现定义：若圆 $A$ 上一动点 $M$ ，圆 $A$ 外一定点 $N$ ，满足 $|MN|$ 的最大值为其最小值的两倍，则称 $N$ 为圆 $A$ 的“上进点” . 若点 $G$ 同时是圆 $A$ 和圆 $B$ 的“上进点” ，则称 $G$ 为圆 “$A \otimes B$” 的“牵连点” . 已知圆 $A: (x+1)^2 + (y+1)^2 = \frac{1}{3}$ .

(1) 若点 $C$ 为圆 $A$ 的“上进点” ，求点 $C$ 的轨迹方程并说明轨迹的形状；

(2) 已知圆 $B: (x-2)^2 + (y-2)^2 = 1$ ，且 $P, Q$ 均为圆 “$A \otimes B$” 的“牵连点” .

(i) 求直线 $PQ$ 的方程；

(ii) 若圆 $H$ 是以线段 $PQ$ 为直径的圆，直线 $l: y = kx + \frac{1}{3}$ 与圆 $H$ 交于 $I, J$ 两点，探究当 $k$ 不断变化时，在 $y$ 轴上是否存在一点 $W$ ，使得 $y$ 轴平分 $\angle IWJ$ ？若存在，求出 $W$ 的坐标；若不存在，请说明理由 .
【解答】
【答案】(1) $(x+1)^2 + (y+1)^2 = 3$ ，轨迹是以 $A(-1, -1)$ 为圆心、$\sqrt{3}$ 为半径的圆

(2) (i) $x+y=0$ ； (ii) 存在，点 $W(0, 3)$

【分析】(1) 根据题设定义得到 $|CA| = \sqrt{3}$ ，再利用两点间的距离公式，即可求解；

(2) (i) 根据条件可得直线 $PQ$ 为圆 $(x+1)^2 + (y+1)^2 = 3$ 和 $(x-2)^2 + (y-2)^2 = 9$ 的公共弦所在直线，即可求解；

(ii) 根据题设得到圆 $H$ 的方程为 $x^2 + y^2 = 1$ ，再根据题设有 $k_{IW} + k_{JW} = 0$ ，联立 $\begin{cases} y = kx + \frac{1}{3} \\ x^2 + y^2 = 1 \end{cases}$ ，消 $y$ 可得 $(k^2 + 1)x^2 + \frac{2}{3}kx - \frac{8}{9} = 0$ ，结合条件，利用根与系数的关系，即可求解 .

【详解】(1) 设 $C(x, y)$ ，因为点 $C$ 为圆 $A$ 的“上进点” ，

所以 $|CA| + \frac{\sqrt{3}}{3} = 2 \left(|CA| - \frac{\sqrt{3}}{3}\right)$ ，即 $|CA| = \sqrt{3}$ ，又 $A(-1, -1)$ ，得到 $\sqrt{(x+1)^2 + (y+1)^2} = \sqrt{3}$ ，

所以 $C$ 的轨迹方程为 $(x+1)^2 + (y+1)^2 = 3$ ，点 $C$ 的轨迹是以 $A(-1, -1)$ 为圆心、$\sqrt{3}$ 为半径的圆 .

(2) (i) 因为 $P$ 为圆 “$A \otimes B$” 的“牵连点” ，所以 $P$ 同时为圆 $A$ 与圆 $B$ 的“上进点” ，

由 $P$ 为圆 $B$ 的“上进点” ，得 $|PB| + 1 = 2(|PB| - 1)$ ，所以 $|PB| = 3$ ，

即点 $P$ 在圆 $(x-2)^2 + (y-2)^2 = 9$ 上，

由 $P$ 为圆 $A$ 的“上进点” ，由 (1) 知点 $P$ 在圆 $(x+1)^2 + (y+1)^2 = 3$ 上，

所以点 $P$ 是圆 $(x+1)^2 + (y+1)^2 = 3$ 和 $(x-2)^2 + (y-2)^2 = 9$ 的交点 .

因为 $P, Q$ 均为圆 “$A \otimes B$” 的“牵连点” ，

所以直线 $PQ$ 为圆 $(x+1)^2 + (y+1)^2 = 3$ 和 $(x-2)^2 + (y-2)^2 = 9$ 的公共弦所在直线，

两圆方程相减可得 $x+y=0$ ，故直线 $PQ$ 的方程为 $x+y=0$ .

(ii) 因为 $(x+1)^2 + (y+1)^2 = 3$ 的圆心为 $S(-1, -1)$ ，半径为 $\sqrt{3}$ ，

又 $(x-2)^2 + (y-2)^2 = 9$ 的圆心为 $T(2, 2)$ ，半径为 3 ，

所以直线 $ST$ 的方程为 $y=x$ ，与 $x+y=0$ 联立得 $PQ$ 的中点坐标为 $(0, 0)$ ，

点 $S$ 到直线 $x+y=0$ 的距离为 $\frac{2}{\sqrt{2}} = \sqrt{2}$ ，则 $\frac{|PQ|}{2} = \sqrt{(\sqrt{3})^2 - (\sqrt{2})^2} = 1$ ，

所以圆 $H$ 的方程为 $x^2 + y^2 = 1$ ，

假设 $y$ 轴上存在点 $W(0, t)$ 满足题意，设 $I(x_1, y_1), J(x_2, y_2), x_1x_2 \neq 0$ .

则 $k_{IW} + k_{JW} = 0$ ，即 $\frac{y_1-t}{x_1} + \frac{y_2-t}{x_2} = 0$ ，整理得 $x_2(y_1-t) + x_1(y_2-t) = 0$ .

将 $y_1 = kx_1 + \frac{1}{3}, y_2 = kx_2 + \frac{1}{3}$ 代入上式可得 $x_2(kx_1 + \frac{1}{3} - t) + x_1(kx_2 + \frac{1}{3} - t) = 0$ ，

整理得 $2kx_1x_2 + \left(\frac{1}{3} - t\right)(x_1 + x_2) = 0$ \dots \dots \textcircled{1} ，

联立 $\begin{cases} y = kx + \frac{1}{3} \\ x^2 + y^2 = 1 \end{cases}$ ，消 $y$ 可得 $(k^2+1)x^2 + \frac{2}{3}kx - \frac{8}{9} = 0$ ， $\Delta = \frac{4}{9}k^2 + \frac{32}{9}(k^2+1) > 0$ ，

所以 $x_1 + x_2 = -\frac{\frac{2}{3}k}{k^2+1}, x_1x_2 = -\frac{\frac{8}{9}}{k^2+1}$ ，代入\textcircled{1}并整理得 $-2k + \frac{2}{3}kt = 0$ ，

此式对任意的 $k$ 都成立，所以 $t=3$ ，

故 $y$ 轴上存在点 $W(0, 3)$ ，满足题意恒成立 .

【点睛】方法点睛：“新定义”主要是指即时定义新概念、新公式、新定理、新法则、新运算五种，然后根据此新定义去解决问题，有时还需用类比的方法去理解新的定义，这样有助于对新定义的透彻理解 . 但是，透过现象看本质，它们考查的还是基础数学知识，所以说“新题”不一定是“难题”，掌握好三基，以不变应万变才是制胜法宝 .
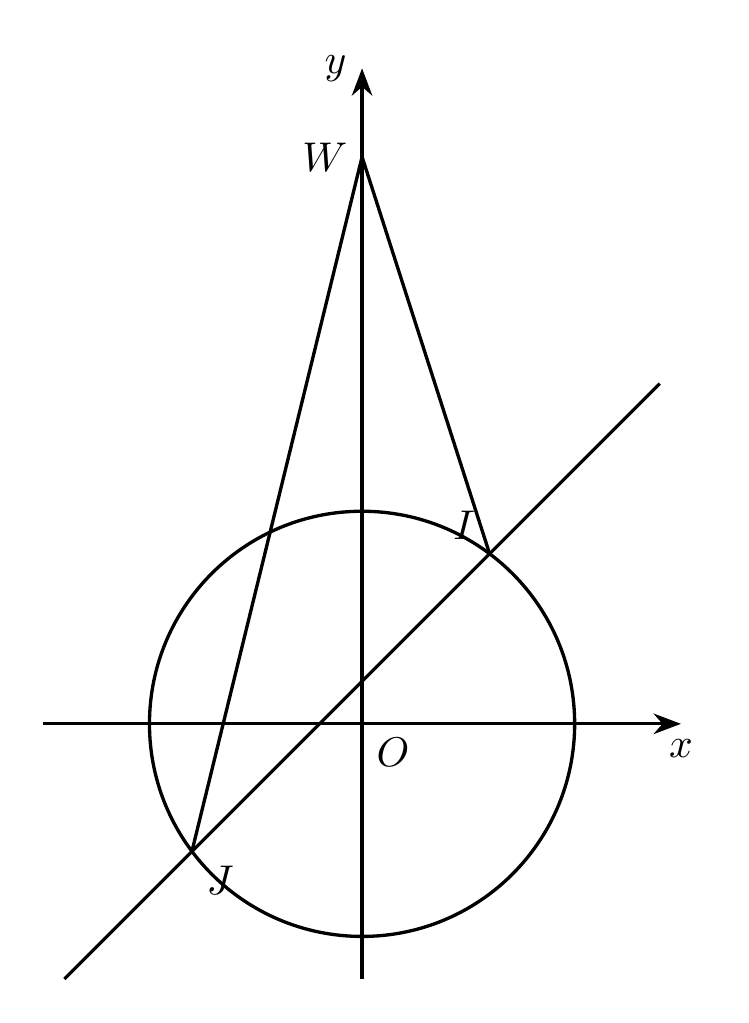